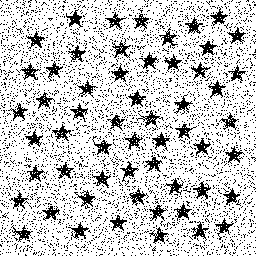
Squares: 0
Triangles: 0
Stars: 56
Total shapes: 56